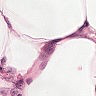
Metastatic tissue present: no